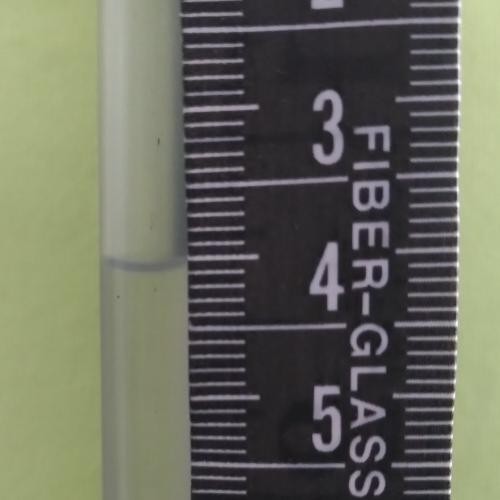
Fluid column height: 4.0 cm